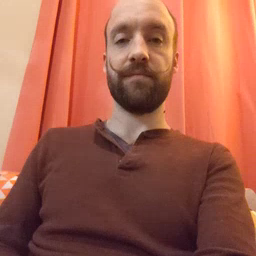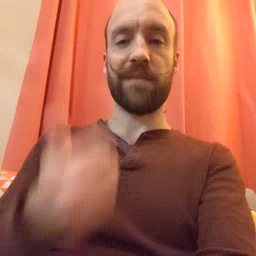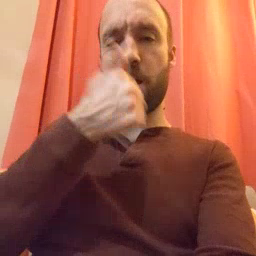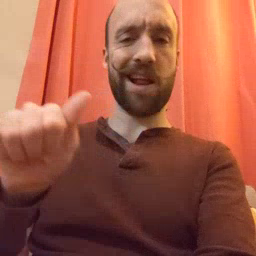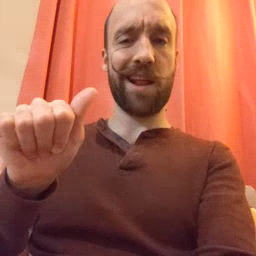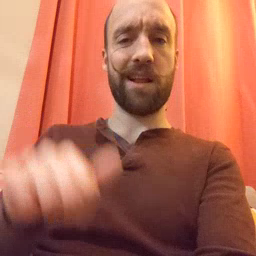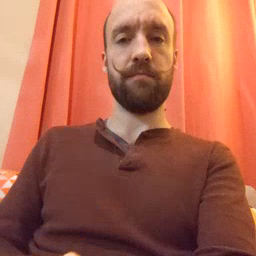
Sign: any